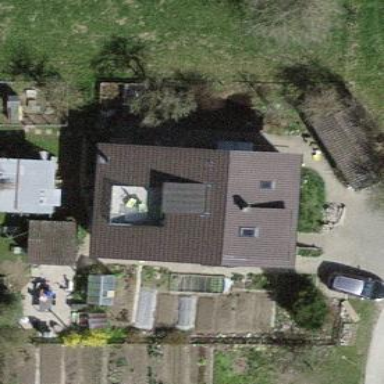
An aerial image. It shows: Simple and straightforward house.